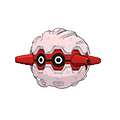
Pok\u00e9mon: forretress